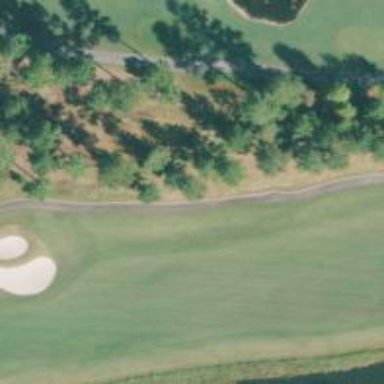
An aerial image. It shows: Service road designated as golf cart path.